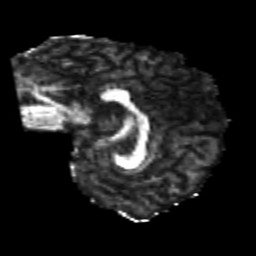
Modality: FA
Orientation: sagittal
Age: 24
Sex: female
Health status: healthy
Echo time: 0.074 s